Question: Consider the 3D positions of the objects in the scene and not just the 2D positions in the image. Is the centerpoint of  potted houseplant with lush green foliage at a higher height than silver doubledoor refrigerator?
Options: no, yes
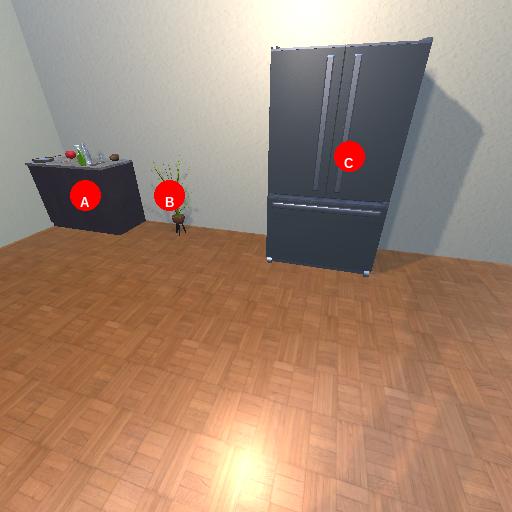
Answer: no